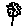
Label: flower